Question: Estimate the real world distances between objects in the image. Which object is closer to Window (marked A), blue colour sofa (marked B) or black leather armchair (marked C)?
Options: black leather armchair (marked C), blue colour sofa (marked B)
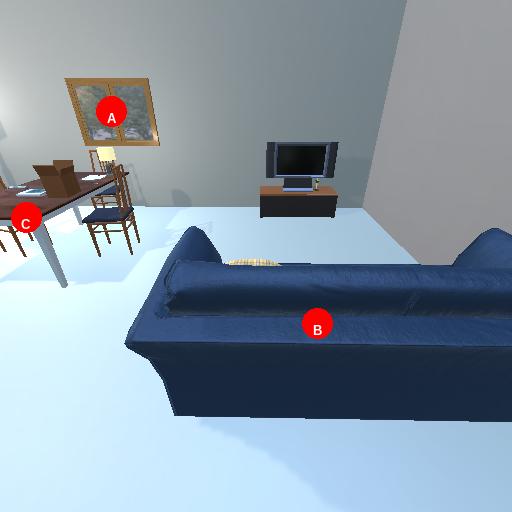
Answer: black leather armchair (marked C)